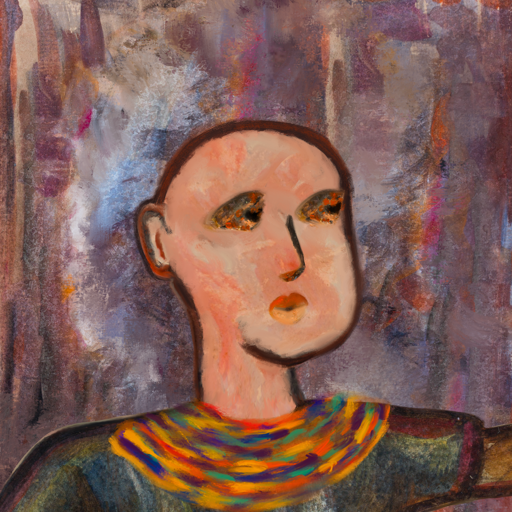
Background: Hypocrite, Head And Neck Side: Roy_Bahadur, Face Side: Gypsy_Queen, Bust: Mosgoul, Hair Side: Blank, Head Accessory: Blank, Second Necklace: An_Impression_2, Necklace: Blank, Baby: Blank